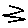
Label: zigzag